Field crop: tomato
Growth stage: 1
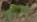
Species: solanum